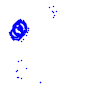
Particle: kaon